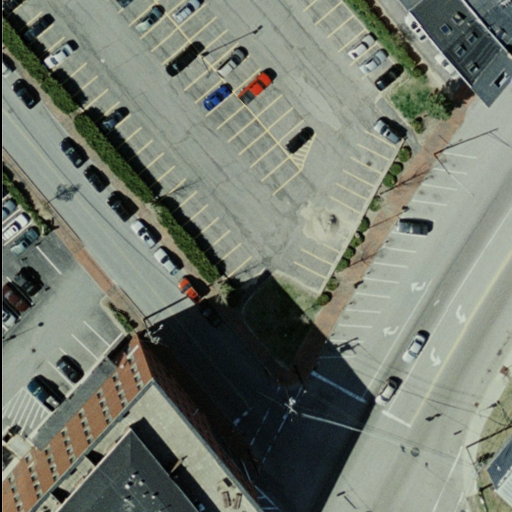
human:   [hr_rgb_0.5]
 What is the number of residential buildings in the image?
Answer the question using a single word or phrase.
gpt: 3

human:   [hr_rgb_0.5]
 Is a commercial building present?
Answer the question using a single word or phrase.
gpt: no

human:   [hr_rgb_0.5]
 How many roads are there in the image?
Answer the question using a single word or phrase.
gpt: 5

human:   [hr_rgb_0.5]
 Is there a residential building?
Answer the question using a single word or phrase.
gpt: yes

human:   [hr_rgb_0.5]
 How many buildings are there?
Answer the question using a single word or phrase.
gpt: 3

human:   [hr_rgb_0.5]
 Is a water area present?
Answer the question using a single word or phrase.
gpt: no

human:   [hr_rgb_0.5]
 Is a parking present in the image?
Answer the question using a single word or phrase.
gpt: yes

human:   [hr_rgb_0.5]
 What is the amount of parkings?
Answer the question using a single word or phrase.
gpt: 2

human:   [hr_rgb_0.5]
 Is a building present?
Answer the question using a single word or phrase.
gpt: yes

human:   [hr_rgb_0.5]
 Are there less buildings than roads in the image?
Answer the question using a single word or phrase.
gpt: yes

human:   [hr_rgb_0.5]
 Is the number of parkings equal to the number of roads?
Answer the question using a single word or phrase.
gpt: no

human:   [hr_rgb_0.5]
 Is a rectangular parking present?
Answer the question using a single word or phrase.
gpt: yes

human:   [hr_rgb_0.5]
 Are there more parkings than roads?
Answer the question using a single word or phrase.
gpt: no

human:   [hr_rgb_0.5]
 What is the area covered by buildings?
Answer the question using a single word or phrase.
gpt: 2505m2

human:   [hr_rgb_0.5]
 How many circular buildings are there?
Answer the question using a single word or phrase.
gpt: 0

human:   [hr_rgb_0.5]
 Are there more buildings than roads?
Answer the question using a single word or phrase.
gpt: no

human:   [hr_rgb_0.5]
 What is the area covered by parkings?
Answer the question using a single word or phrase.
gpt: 8966m2

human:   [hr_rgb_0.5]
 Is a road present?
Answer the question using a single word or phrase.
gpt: yes

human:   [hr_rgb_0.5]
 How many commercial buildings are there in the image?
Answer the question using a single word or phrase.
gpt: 0

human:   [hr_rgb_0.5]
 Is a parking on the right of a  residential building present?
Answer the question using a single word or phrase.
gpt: no

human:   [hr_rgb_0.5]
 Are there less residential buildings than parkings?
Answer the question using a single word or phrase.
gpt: no

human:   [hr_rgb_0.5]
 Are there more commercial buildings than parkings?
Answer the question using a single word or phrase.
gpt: no

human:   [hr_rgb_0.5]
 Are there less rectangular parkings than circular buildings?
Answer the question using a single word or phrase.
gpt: no

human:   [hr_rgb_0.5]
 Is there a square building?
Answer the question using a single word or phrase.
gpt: no

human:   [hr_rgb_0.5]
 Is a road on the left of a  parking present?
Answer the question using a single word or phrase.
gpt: yes

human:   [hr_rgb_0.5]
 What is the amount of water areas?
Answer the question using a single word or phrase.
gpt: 0

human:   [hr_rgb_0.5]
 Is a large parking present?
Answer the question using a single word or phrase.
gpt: yes

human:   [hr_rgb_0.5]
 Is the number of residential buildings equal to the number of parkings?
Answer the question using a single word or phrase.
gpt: no

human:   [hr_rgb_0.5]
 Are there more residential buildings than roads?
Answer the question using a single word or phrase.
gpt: no

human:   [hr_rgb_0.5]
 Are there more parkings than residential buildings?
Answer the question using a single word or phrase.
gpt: no

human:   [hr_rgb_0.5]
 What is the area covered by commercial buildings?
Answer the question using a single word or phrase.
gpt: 0m2

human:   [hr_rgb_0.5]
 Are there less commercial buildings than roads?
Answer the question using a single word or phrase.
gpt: yes

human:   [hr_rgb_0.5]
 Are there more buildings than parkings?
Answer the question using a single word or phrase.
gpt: yes

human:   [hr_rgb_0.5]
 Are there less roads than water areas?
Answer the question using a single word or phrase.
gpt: no

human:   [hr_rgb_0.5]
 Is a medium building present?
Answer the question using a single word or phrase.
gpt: no

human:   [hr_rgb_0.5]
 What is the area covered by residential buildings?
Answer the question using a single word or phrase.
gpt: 2505m2

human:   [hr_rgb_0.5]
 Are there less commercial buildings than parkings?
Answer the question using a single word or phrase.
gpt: yes

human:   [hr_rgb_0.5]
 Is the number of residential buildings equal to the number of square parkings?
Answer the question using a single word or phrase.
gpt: no

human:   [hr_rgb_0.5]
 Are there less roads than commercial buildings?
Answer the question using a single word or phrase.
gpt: no

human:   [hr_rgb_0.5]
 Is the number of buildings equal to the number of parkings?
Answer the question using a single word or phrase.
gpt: no

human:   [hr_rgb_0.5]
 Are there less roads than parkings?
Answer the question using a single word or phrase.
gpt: no

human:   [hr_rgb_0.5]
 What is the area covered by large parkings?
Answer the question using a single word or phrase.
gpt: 8966m2

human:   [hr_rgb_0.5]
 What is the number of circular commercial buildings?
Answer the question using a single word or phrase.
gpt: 0

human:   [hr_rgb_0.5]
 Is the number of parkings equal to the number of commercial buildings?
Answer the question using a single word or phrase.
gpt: no

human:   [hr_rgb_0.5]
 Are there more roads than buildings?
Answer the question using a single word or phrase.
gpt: yes

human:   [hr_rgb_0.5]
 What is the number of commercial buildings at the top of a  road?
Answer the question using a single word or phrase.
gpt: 0

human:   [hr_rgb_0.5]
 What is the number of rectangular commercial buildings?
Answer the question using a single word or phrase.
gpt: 0

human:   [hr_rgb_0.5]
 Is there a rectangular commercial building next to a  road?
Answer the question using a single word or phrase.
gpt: no

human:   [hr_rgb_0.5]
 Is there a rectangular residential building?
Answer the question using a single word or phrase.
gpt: yes

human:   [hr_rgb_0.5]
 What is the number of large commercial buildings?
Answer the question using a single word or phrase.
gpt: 0

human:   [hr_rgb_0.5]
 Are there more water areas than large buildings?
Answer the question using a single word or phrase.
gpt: no

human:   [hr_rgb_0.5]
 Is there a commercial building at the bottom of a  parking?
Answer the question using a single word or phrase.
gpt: no

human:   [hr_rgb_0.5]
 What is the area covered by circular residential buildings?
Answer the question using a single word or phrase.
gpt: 0m2

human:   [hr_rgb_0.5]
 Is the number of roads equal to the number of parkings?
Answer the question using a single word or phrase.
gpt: no

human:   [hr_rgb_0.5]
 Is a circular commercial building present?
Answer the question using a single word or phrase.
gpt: no

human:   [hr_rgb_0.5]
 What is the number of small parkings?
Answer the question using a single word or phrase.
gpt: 0

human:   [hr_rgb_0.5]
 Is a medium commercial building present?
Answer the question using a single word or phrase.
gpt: no

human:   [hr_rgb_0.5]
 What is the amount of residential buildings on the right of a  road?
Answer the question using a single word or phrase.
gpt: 2

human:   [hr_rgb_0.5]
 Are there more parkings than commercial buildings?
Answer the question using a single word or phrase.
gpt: yes

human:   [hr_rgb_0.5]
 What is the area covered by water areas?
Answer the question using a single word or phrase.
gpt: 0m2

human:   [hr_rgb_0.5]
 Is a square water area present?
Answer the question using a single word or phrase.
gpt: no

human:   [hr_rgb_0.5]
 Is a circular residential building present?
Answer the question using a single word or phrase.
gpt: no

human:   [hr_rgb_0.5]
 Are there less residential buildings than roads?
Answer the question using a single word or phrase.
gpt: yes

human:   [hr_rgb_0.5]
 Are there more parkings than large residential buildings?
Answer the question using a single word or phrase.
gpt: no